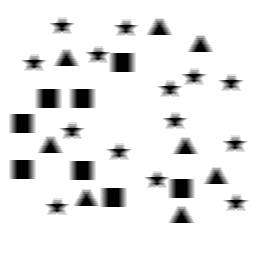
Squares: 8
Triangles: 8
Stars: 14
Total shapes: 30